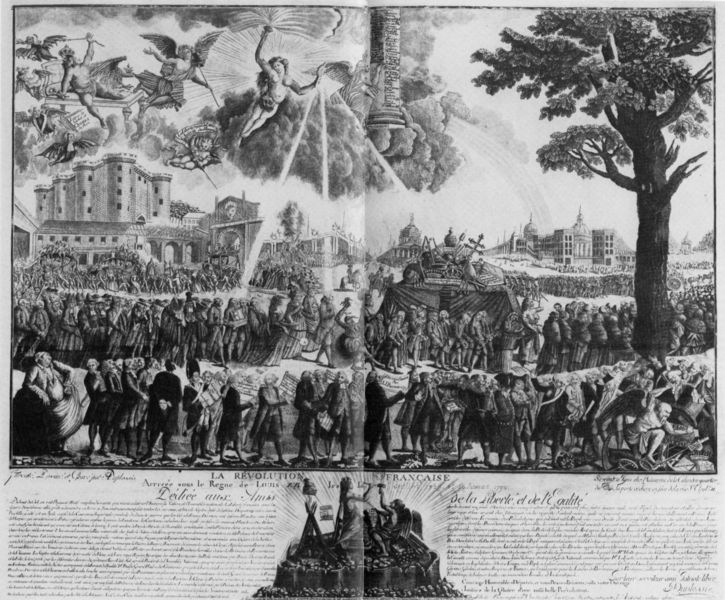
Titel: La Révolution Francaise arrivée sous la regne de Louis XVI., Die Französische Revolution unter der Regierung Ludwigs XVI.
Künstler: Joseph Siffred Duplessis
Standort: Paris
Institution: Bibliothèque Nationale.
Schlagwörter: baum, blätter, flügel, gott, himmel, kampf, laub, mann, nackt, weiß, wolken, menschen, stadt, äste, brust, busen, fenster, frankreich, frau, grau, licht, männer, paris, schwarz, skizze, strasse, säule, zeichnung, gebäude, haus, schloss, tier, tiere, wolke, gesellschaft, leute, masse, menge, versammlung, architektur, geschichte, mensch, tragen, ast, baumstamm, feld, häuser, kirche, rauch, sonne, adel, pferd, pferde, turm, engel, deutschland, schrift, bogen, italien, zug, mauer, grafik, graphik, klein, französisch, wagen, kuppel, banner, krieg, sturm, papst, inschrift, tor, straßen, buch, burg, kreuz, palast, strahlen, festung, druck, druckgraphik, schwarz-weiss, radierung, stich, illustration, politik, revolution, text, aufstand, bürger, strahl, menschenschlange, volk, napoleon, allegorie, menschenmenge, trommel, pantheon, buchseite, lichtstrahlen, mauern, freiheit, vision, erscheinung, prozession, tiara, umzug, heilige, apoll, götterhimmel, erleuchtung, london, kupferstich, trommler, französische revolution, liberte, buam, texte, menschenzug, lade, himmelfahrt, brüderlichkeit, gleichheit, zelt, sizilien, schwaz, verfassung, latein, regenbogen, apotheose, louis, bastille, häser, buchblatt, kleinteilig, schift, umtug, myth, teyt